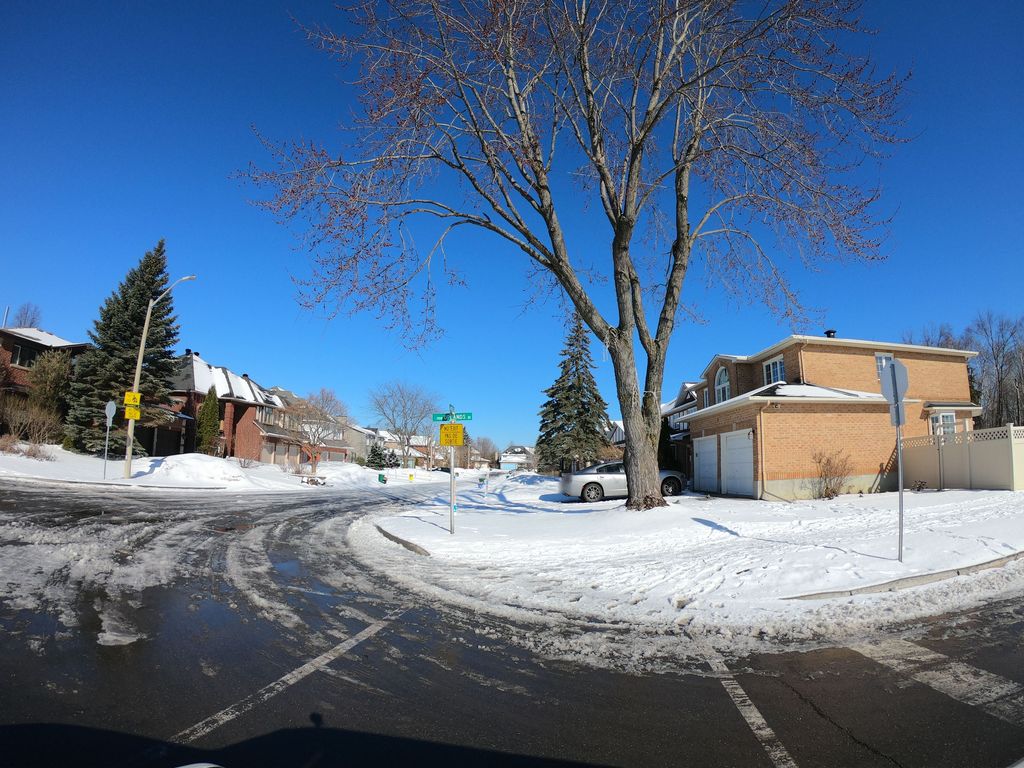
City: ottawa-gatineau